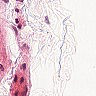
Metastatic tissue present: no